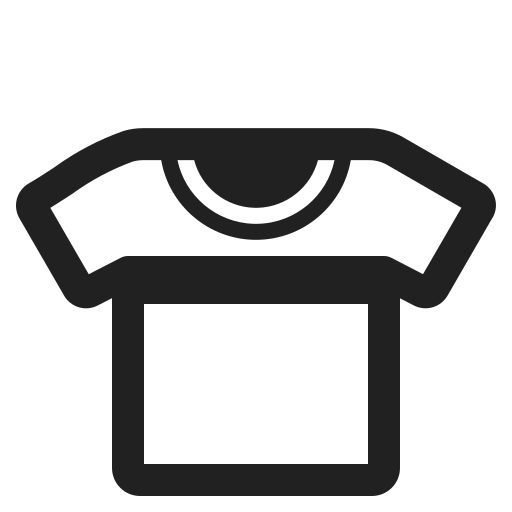
t shirt high contrast